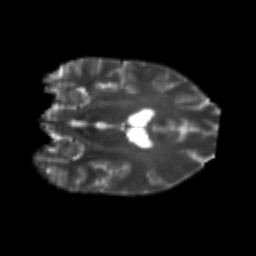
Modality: T2w
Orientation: coronal
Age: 26
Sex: male
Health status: healthy
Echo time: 0.074 s